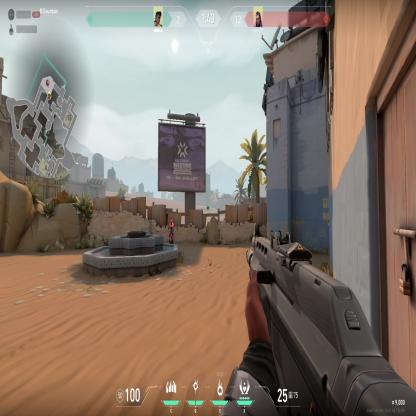
Label: enemy